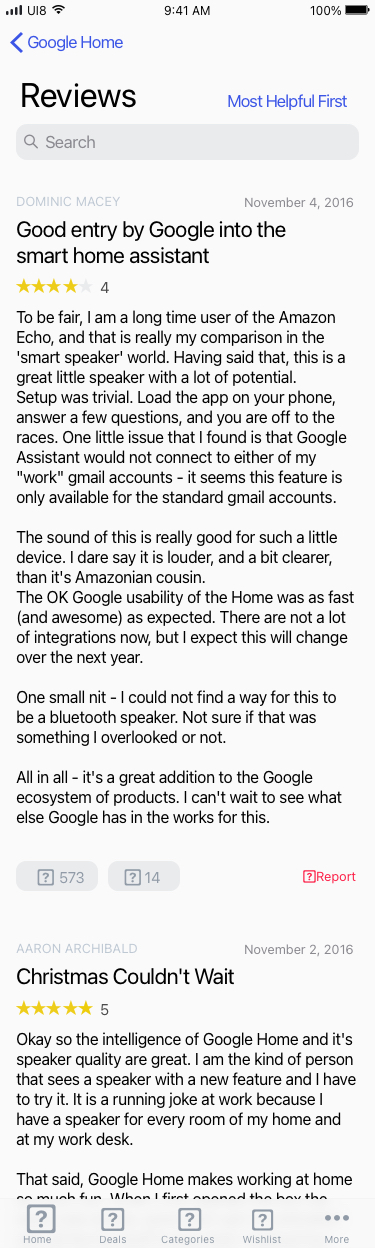
Text in this UI design:
Report

To be fair, I am a long time user of the Amazon Echo, and that is really my comparison in the 'smart speaker' world. Having said that, this is a great little speaker with a lot of potential.
Setup was trivial. Load the app on your phone, answer a few questions, and you are off to the races. One little issue that I found is that Google Assistant would not connect to either of my "work" gmail accounts - it seems this feature is only available for the standard gmail accounts.

The sound of this is really good for such a little device. I dare say it is louder, and a bit clearer, than it's Amazonian cousin.
The OK Google usability of the Home was as fast (and awesome) as expected. There are not a lot of integrations now, but I expect this will change over the next year.

One small nit - I could not find a way for this to be a bluetooth speaker. Not sure if that was something I overlooked or not.

All in all - it's a great addition to the Google ecosystem of products. I can't wait to see what else Google has in the works for this.
Good entry by Google into the smart home assistant
4
Dominic Macey
November 4, 2016
Okay so the intelligence of Google Home and it's speaker quality are great. I am the kind of person that sees a speaker with a new feature and I have to try it. It is a running joke at work because I have a speaker for every room of my home and at my work desk.

That said, Google Home makes working at home so much fun. When I first opened the box the setup was simple, quick and I got so enthralled with all the fun stuff it does that I realized two hours later I hadn't turned on a TV in the house.
Christmas Couldn't Wait
5
Aaron Archibald
November 2, 2016
Search
Reviews
Most Helpful First
Google Home